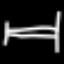
Label: bed